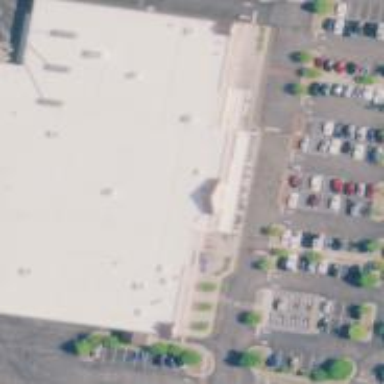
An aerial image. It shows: Grocery shop.